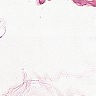
Metastatic tissue present: no